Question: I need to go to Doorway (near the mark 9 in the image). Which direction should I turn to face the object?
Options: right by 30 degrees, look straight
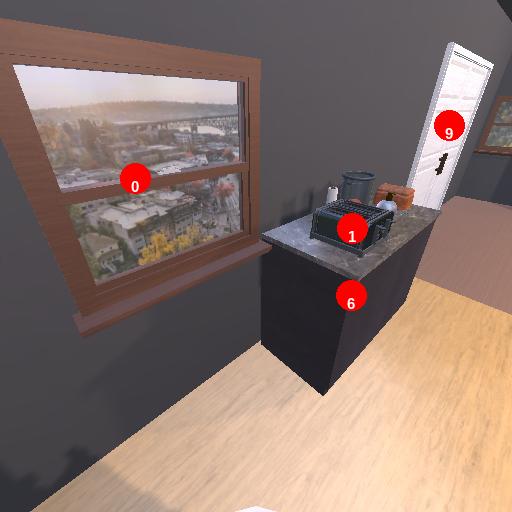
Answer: right by 30 degrees